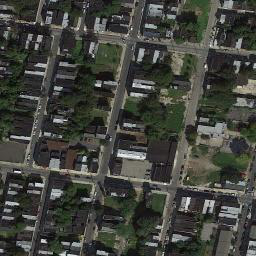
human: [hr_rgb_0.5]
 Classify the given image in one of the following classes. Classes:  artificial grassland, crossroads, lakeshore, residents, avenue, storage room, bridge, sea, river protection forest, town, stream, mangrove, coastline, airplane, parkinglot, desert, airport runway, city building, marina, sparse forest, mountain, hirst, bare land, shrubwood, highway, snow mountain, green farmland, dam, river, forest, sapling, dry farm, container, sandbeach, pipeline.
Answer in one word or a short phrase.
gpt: town